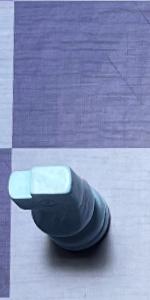
Label: Knight_White